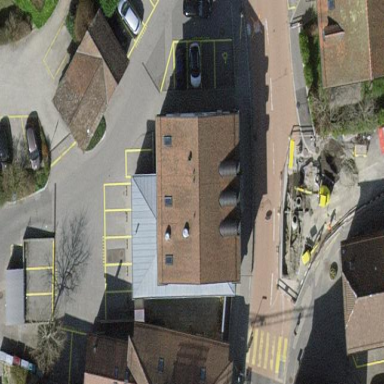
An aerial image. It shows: Building that houses restaurant.